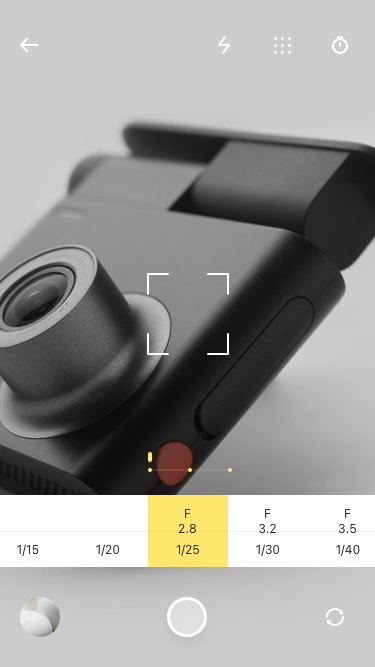
Text in this UI design:
f 2.8
1/25
1/20
1/15
1/30
1/40
f 3.2
f 3.5